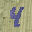
Label: 4